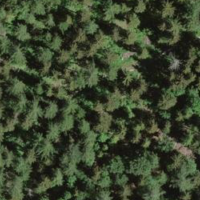
EUNIS habitat code: 43
Species observed at this site:
Aphomia sociella
Tettigonia viridissima